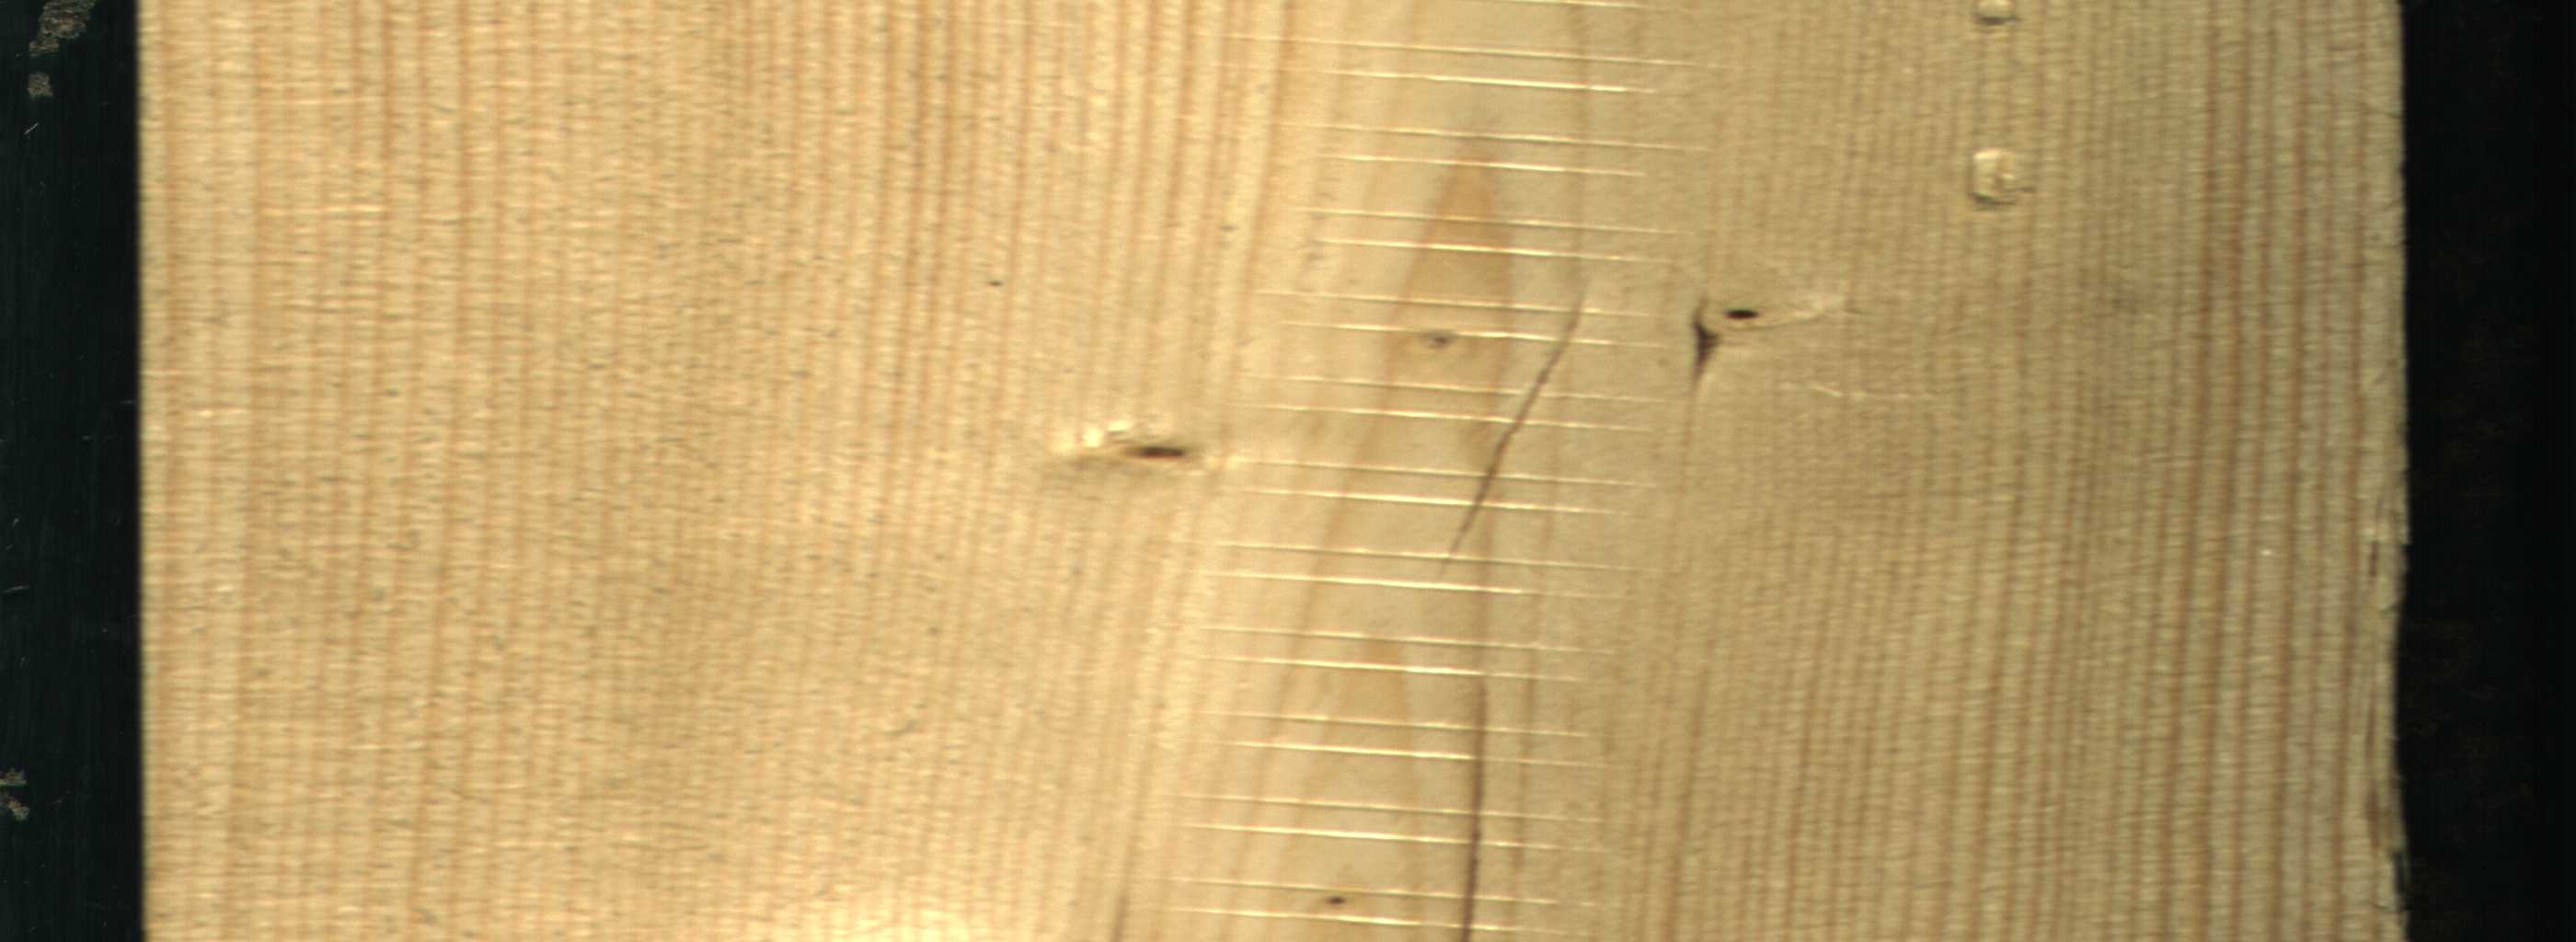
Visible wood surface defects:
Crack
Crack
Dead_Knot
Live_Knot
Live_Knot
Live_Knot